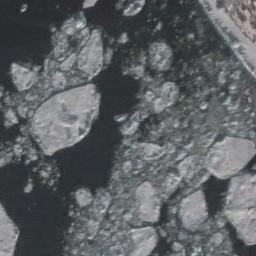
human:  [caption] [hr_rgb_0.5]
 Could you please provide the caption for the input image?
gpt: Countless ice cubes of various sizes float into a large piece floating on the deep blue sea .

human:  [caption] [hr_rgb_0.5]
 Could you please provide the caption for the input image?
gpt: There are many ice on the black sea .

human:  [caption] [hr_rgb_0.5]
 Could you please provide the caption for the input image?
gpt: A lot of floating sea ice of different sizes gathers together and the color of the seawater is deep blue .

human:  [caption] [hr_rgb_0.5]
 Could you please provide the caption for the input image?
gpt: Sea ice is more dense in the lower right .

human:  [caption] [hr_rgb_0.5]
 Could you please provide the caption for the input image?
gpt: There are many pieces of sea ice .